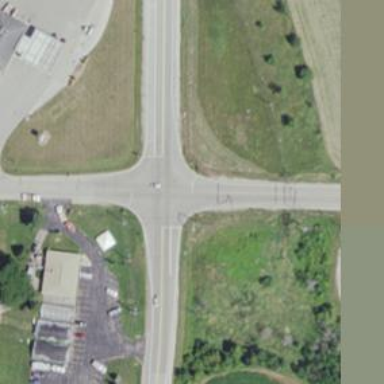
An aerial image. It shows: Stop road.